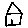
Label: house